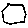
Label: hexagon